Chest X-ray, PA view. Patient: 49 years old, sex M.
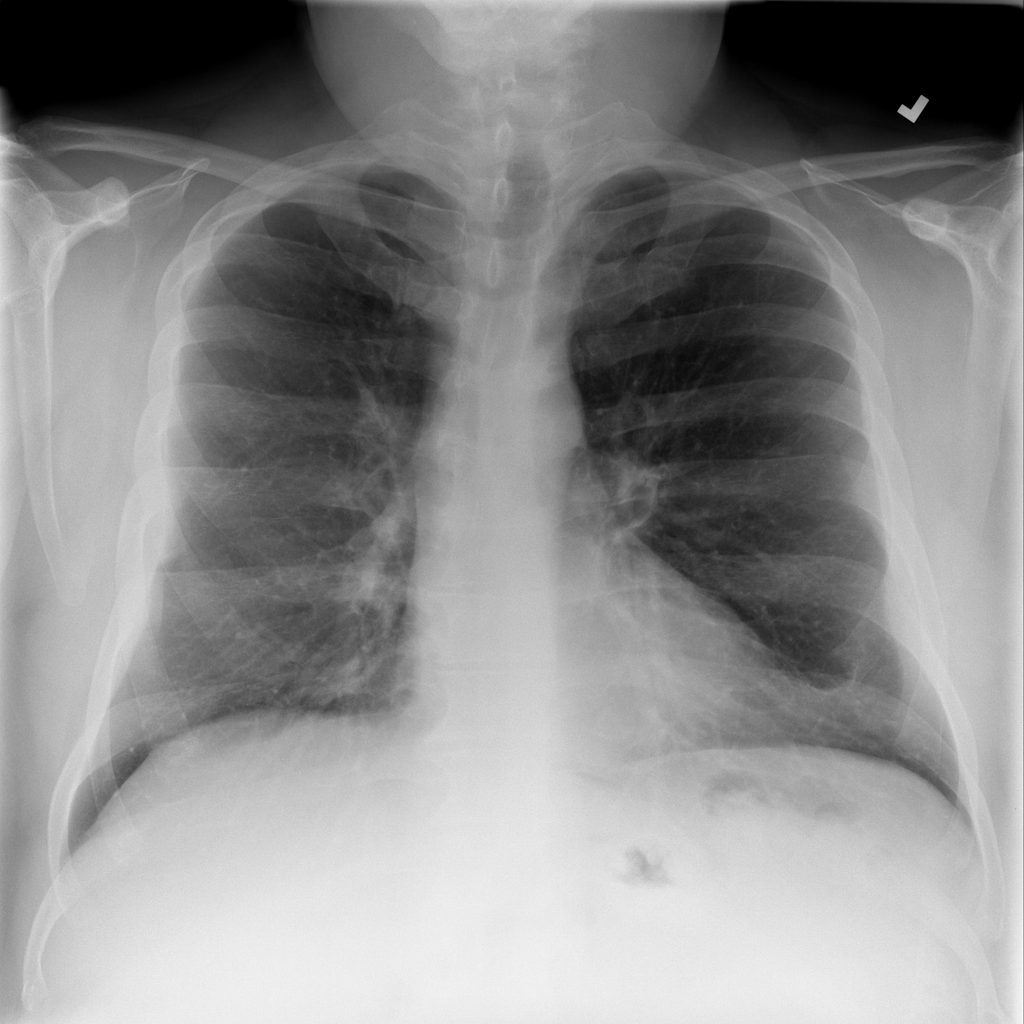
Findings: No Finding